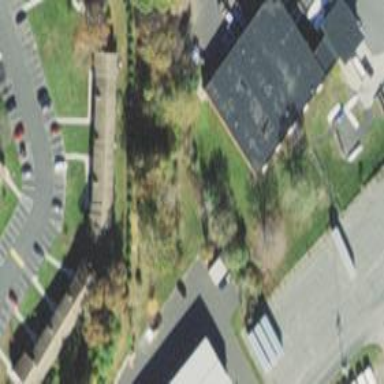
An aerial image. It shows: Part of building.